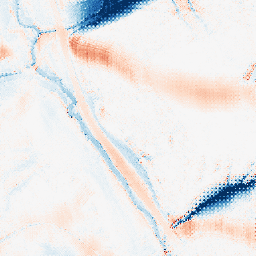
Category: morphological
Decomposition family: morphological_ellipse
Decomposition parameters: operation: average
width: 50
height: 30
Upsampling method: regularized
Upsampling parameters: scale: 2
lambda_reg: 0.1
Upsampling scale: 2